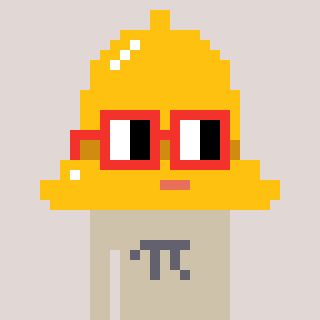
a pixel art character with square red glasses, a bell-shaped head and a bege-colored body on a warm background